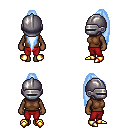
a pixel art fantasy rpg character, female body template, human, dark skin, brown sleeveless shirt, red pants, white cyan extra-long topknot hairstyle, metal helm, gold boots, four views (front, back, left, right), 2x2 character sprite sheet, small pixel art, hard edges, no anti-aliasing